Question: How can I get a file from external path same as '"file://A/B/C/D/"'
In local machine I have access to the path of "file://" but the user has not access.
Now I want to read some files from "file://A/B/C/D/" and make downloadable for user.
How can I do it?
(current directory is "<URL>
'''
public async Task<IActionResult> DownloadDocument(string berichtsnummer)
{
var constantPath = "file://A/B/C/D/";
using (FileStream fileStream = System.IO.File.OpenRead(constantPath))
{
MemoryStream memStream = new MemoryStream();
memStream.SetLength(fileStream.Length);
fileStream.Read(memStream.GetBuffer(), 0, (int)fileStream.Length);
return File(fileStream, "application/octet-stream");
}
}
'''
when I click to download link, I get this error:
> "IOException: The syntax for filename, directory name, or volume label
is incorrect:"
[
<URL>
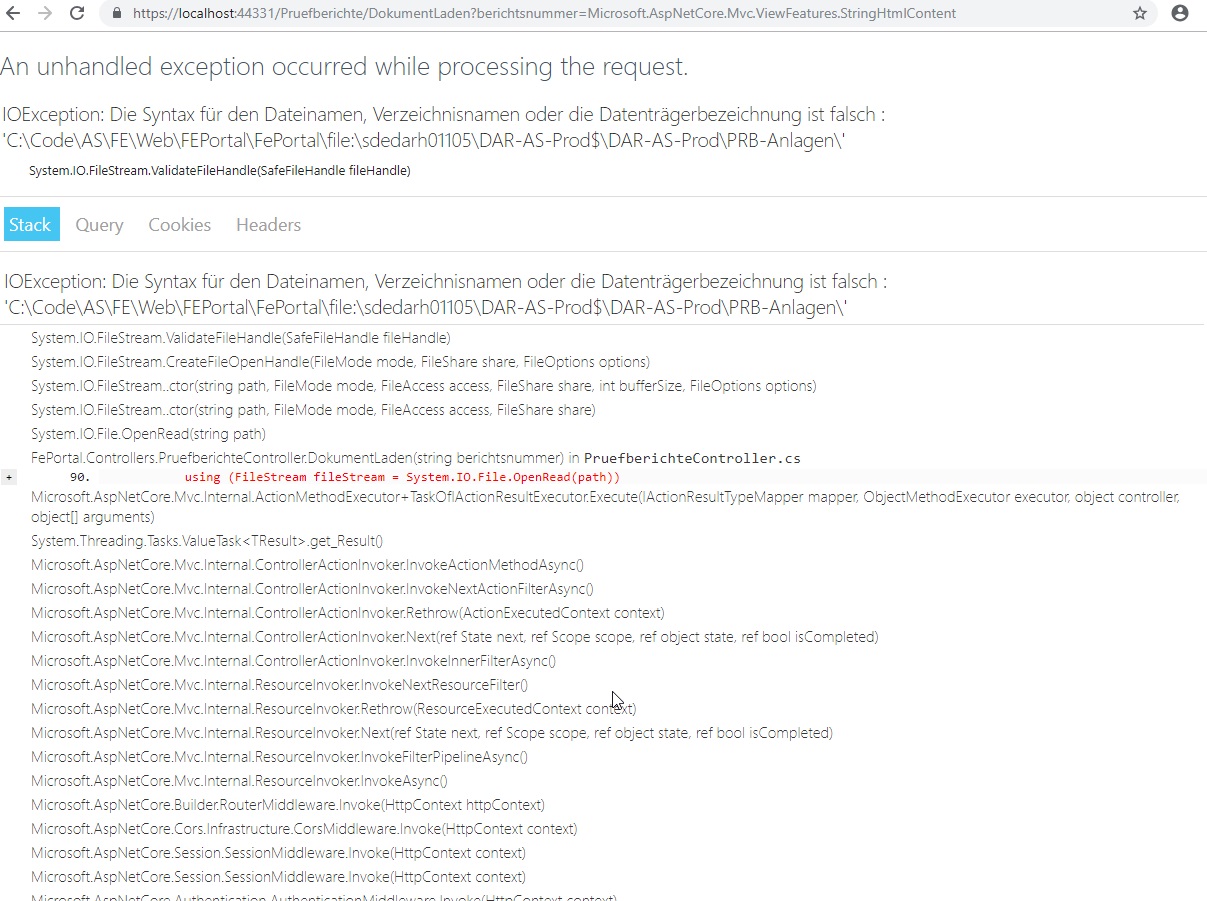
Answer: That's important to change the constantPath to '"\\A\B\C\D\"'
'''
private string[] GetListOfDocumentLink()
{
string path = string.Empty;
string constantPath = "\\A\B\C\D\";
string folderName = string.Empty;
string year = string.Empty;
// determine folderName and year.
path = constantPath
+ Path.DirectorySeparatorChar.ToString()
+ folderName
+ Path.DirectorySeparatorChar.ToString()
+ year;
var filter = Berichtsnummer + "*.pdf";
string[] allFiles = Directory.GetFiles(path, filter);
return allFiles;
}
'''
Now you can send the 'path' to 'DownloadDocument' method:
'''
public async Task<IActionResult> DownloadDocument(string path)
{
byte[] berichtData = null;
FileInfo fileInfo = new FileInfo(path);
long berichtFileLength = fileInfo.Length;
FileStream fs = new FileStream(path, FileMode.Open, FileAccess.Read);
BinaryReader br = new BinaryReader(fs);
berichtData = br.ReadBytes((int)berichtFileLength);
return File(berichtData, MimeTypeHelper.GetMimeType("pdf"));
}
'''